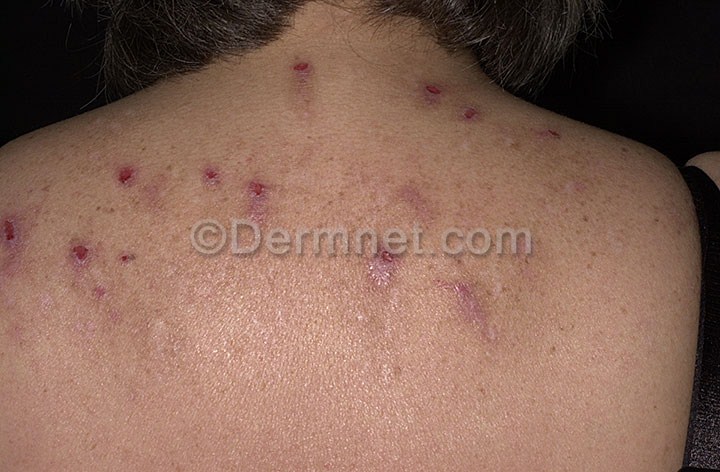
Disease: Eczema Photos